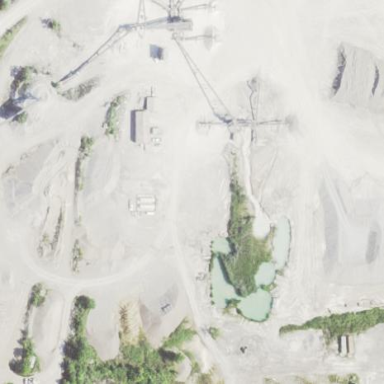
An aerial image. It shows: Quarry area.